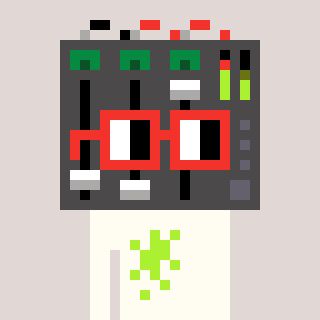
a pixel art character with square red glasses, a mixer-shaped head and a grayscale-colored body on a warm background